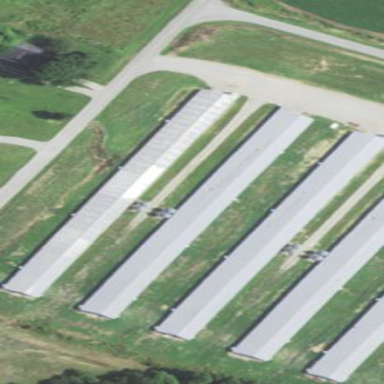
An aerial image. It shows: Farm auxiliary building.